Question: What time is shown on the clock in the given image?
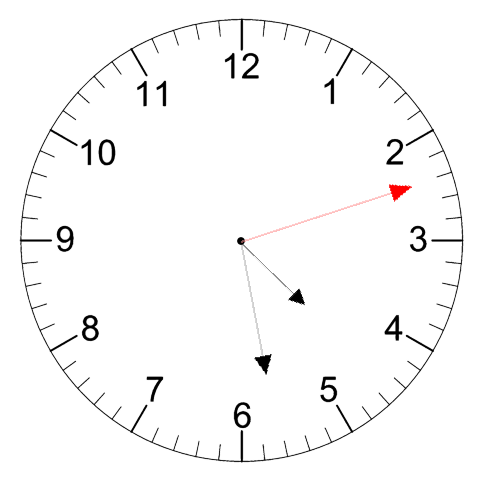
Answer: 04:28:12